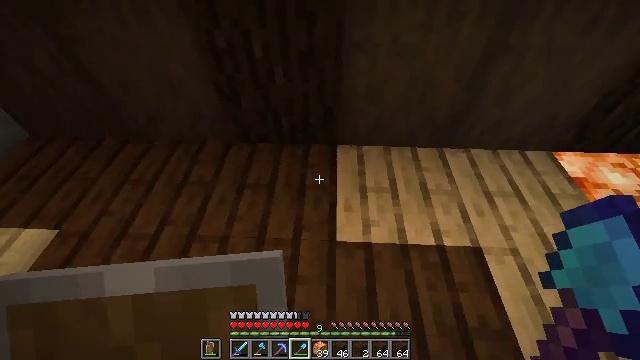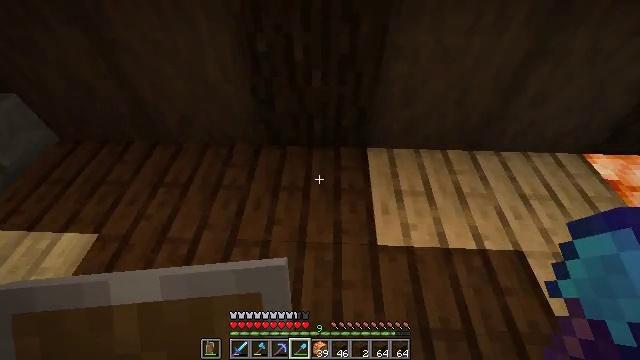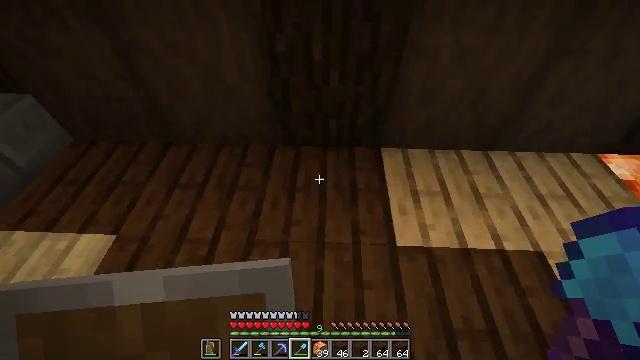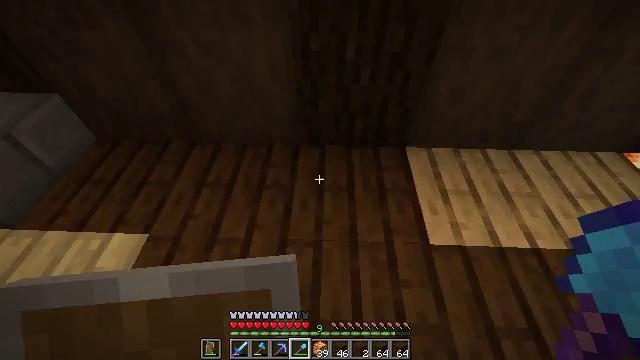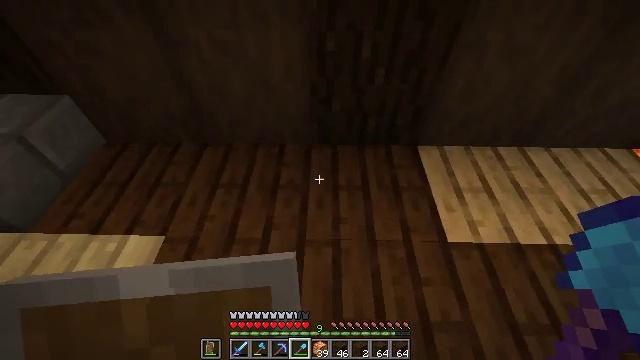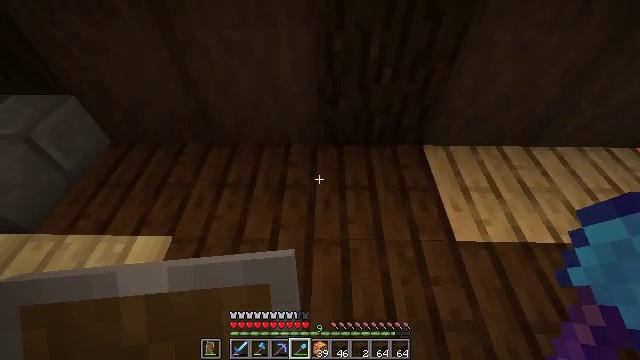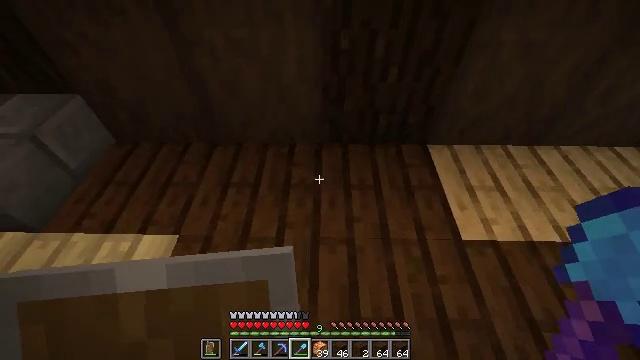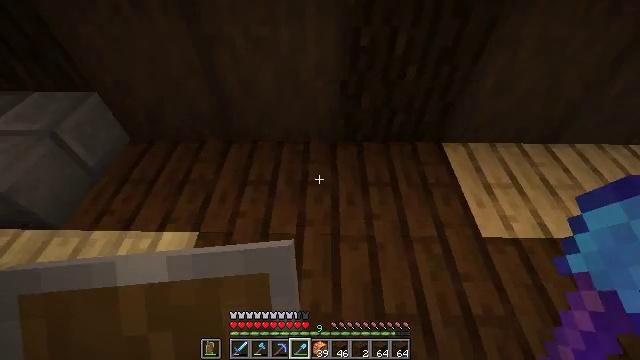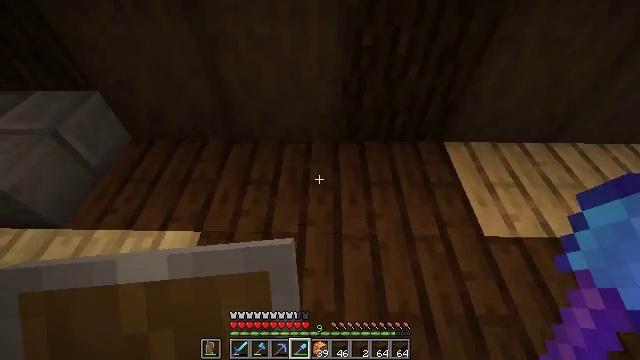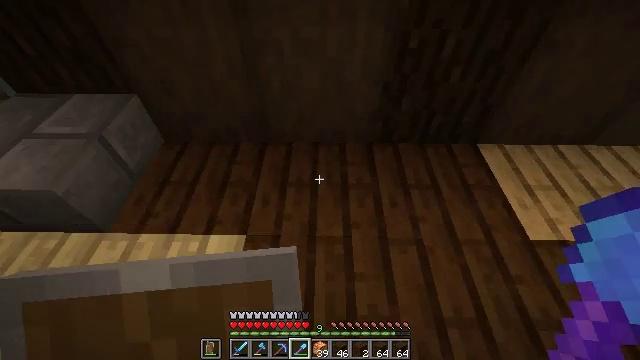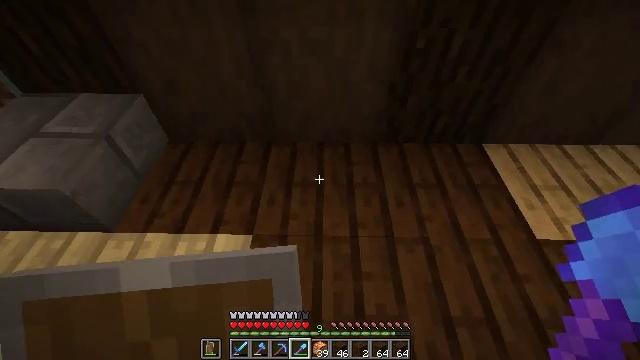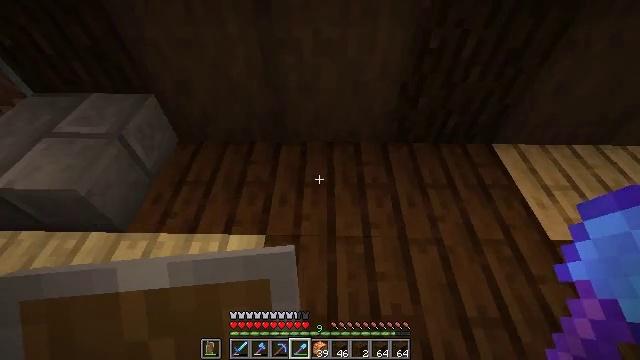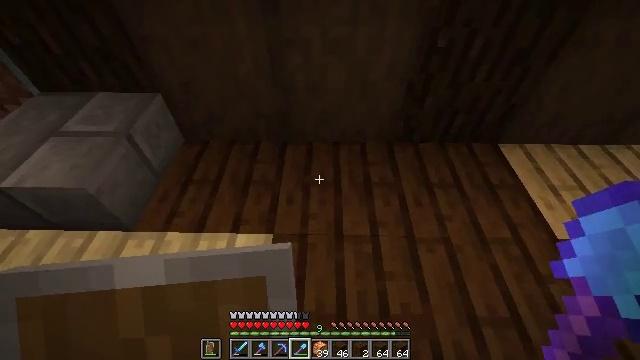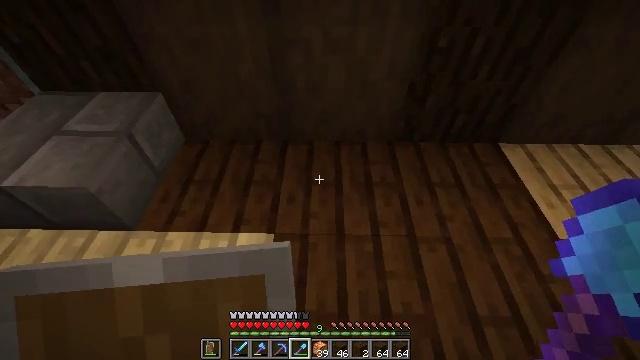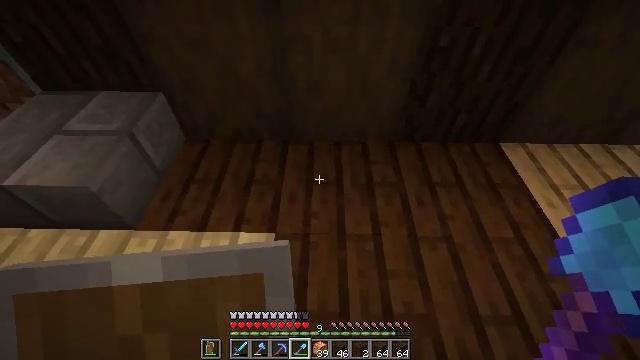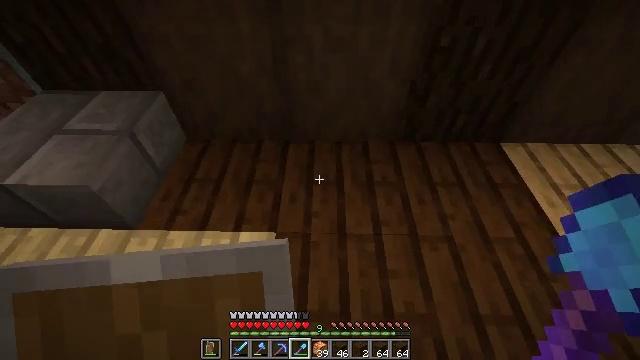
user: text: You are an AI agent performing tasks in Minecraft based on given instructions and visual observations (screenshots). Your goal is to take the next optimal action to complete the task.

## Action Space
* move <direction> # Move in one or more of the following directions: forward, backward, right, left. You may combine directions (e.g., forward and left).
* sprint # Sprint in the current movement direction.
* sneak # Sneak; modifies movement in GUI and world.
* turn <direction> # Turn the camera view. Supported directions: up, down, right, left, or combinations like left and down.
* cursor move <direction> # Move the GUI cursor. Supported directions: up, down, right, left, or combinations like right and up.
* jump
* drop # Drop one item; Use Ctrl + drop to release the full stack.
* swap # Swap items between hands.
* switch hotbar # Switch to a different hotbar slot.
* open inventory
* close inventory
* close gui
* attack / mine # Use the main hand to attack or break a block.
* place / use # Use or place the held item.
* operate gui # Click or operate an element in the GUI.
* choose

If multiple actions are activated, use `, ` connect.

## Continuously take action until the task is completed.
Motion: motion action
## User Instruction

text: Collect dark oak planks from a structure.
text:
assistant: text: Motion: move left
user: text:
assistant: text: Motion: move left
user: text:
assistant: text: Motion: move left
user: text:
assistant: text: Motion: no_op
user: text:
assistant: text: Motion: no_op
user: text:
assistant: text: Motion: no_op
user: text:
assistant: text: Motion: move left
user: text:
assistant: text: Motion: move left
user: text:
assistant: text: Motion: move left
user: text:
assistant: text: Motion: no_op
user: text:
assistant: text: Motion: no_op
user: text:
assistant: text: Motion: no_op
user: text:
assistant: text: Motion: no_op
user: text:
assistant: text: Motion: no_op
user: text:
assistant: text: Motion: no_op
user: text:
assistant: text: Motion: move left
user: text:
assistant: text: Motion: move left
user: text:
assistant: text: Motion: move left
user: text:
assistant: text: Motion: move left
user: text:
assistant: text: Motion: no_op
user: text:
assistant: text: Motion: no_op
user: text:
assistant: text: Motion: no_op
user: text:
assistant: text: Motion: no_op
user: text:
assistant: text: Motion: no_op
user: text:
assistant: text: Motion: no_op
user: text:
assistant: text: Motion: no_op
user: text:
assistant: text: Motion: switch to hotbar 2
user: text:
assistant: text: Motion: switch to hotbar 2
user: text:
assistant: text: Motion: switch to hotbar 2
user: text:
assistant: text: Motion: attack / mine, switch to hotbar 2